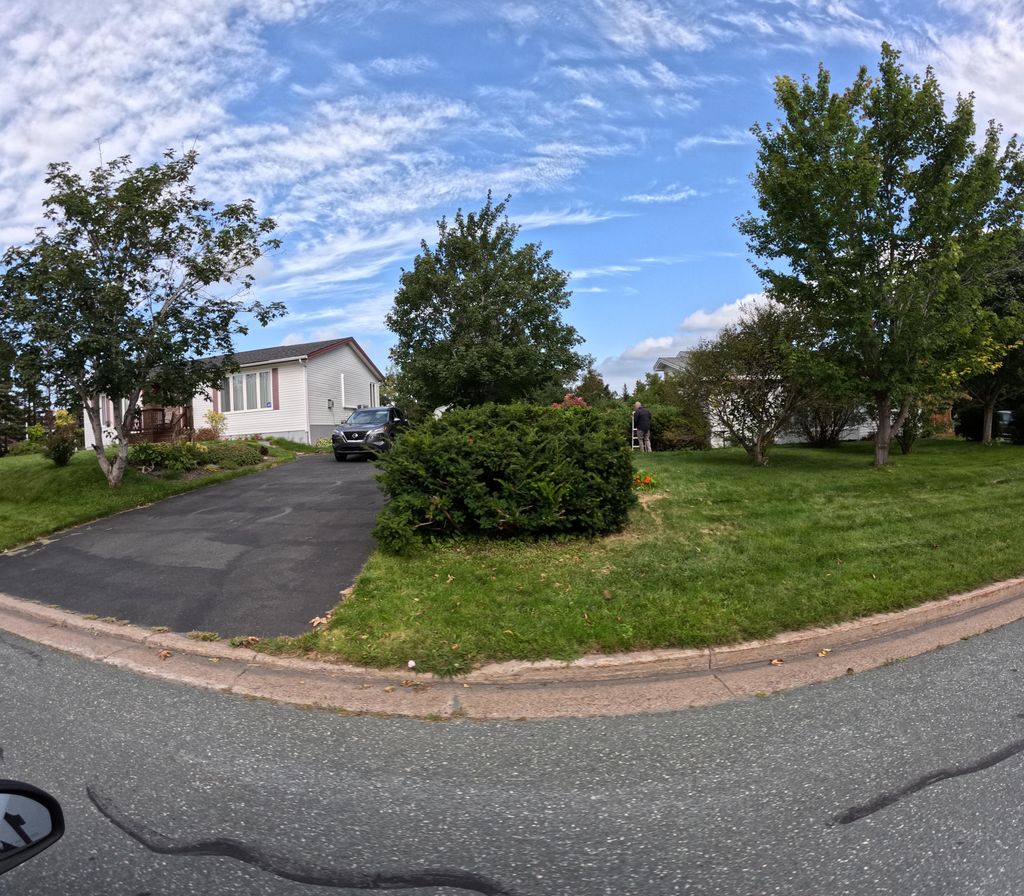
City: st_johns